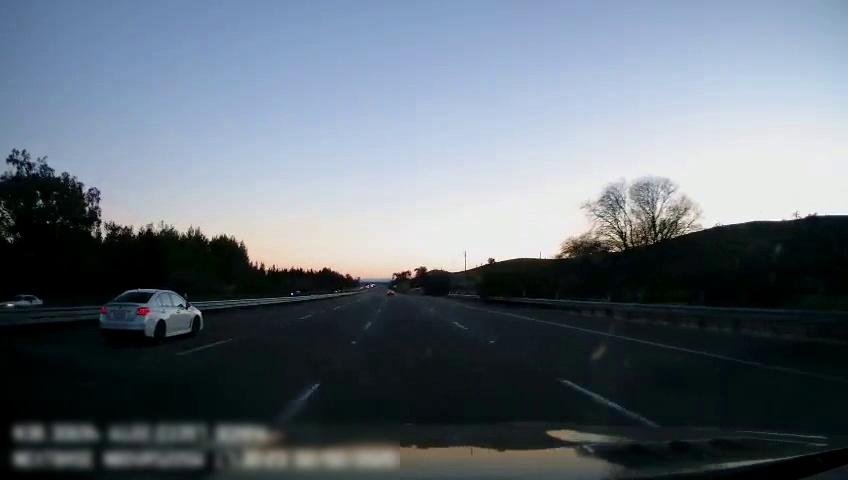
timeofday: Day
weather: Sunny
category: Drivable Space
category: Vehicles | Car
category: Vehicles | Car
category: Lanes | Current Lane
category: Lanes | Current Lane
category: Lanes | Alternate Lane
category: Lanes | Alternate Lane
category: Lanes | Alternate Lane